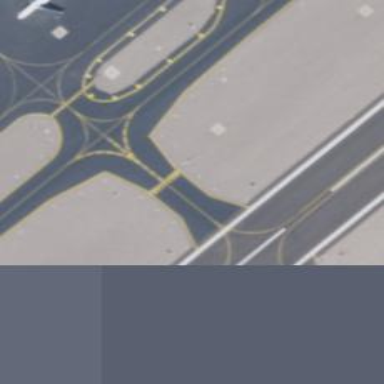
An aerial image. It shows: Taxiway at the airport with asphalt surface.